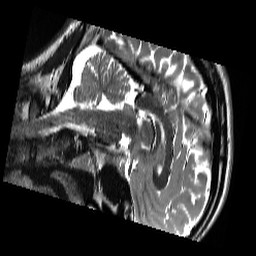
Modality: T2w
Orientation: sagittal
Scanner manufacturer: siemens
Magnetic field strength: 3 T
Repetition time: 13.52 s
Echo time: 0.088 s